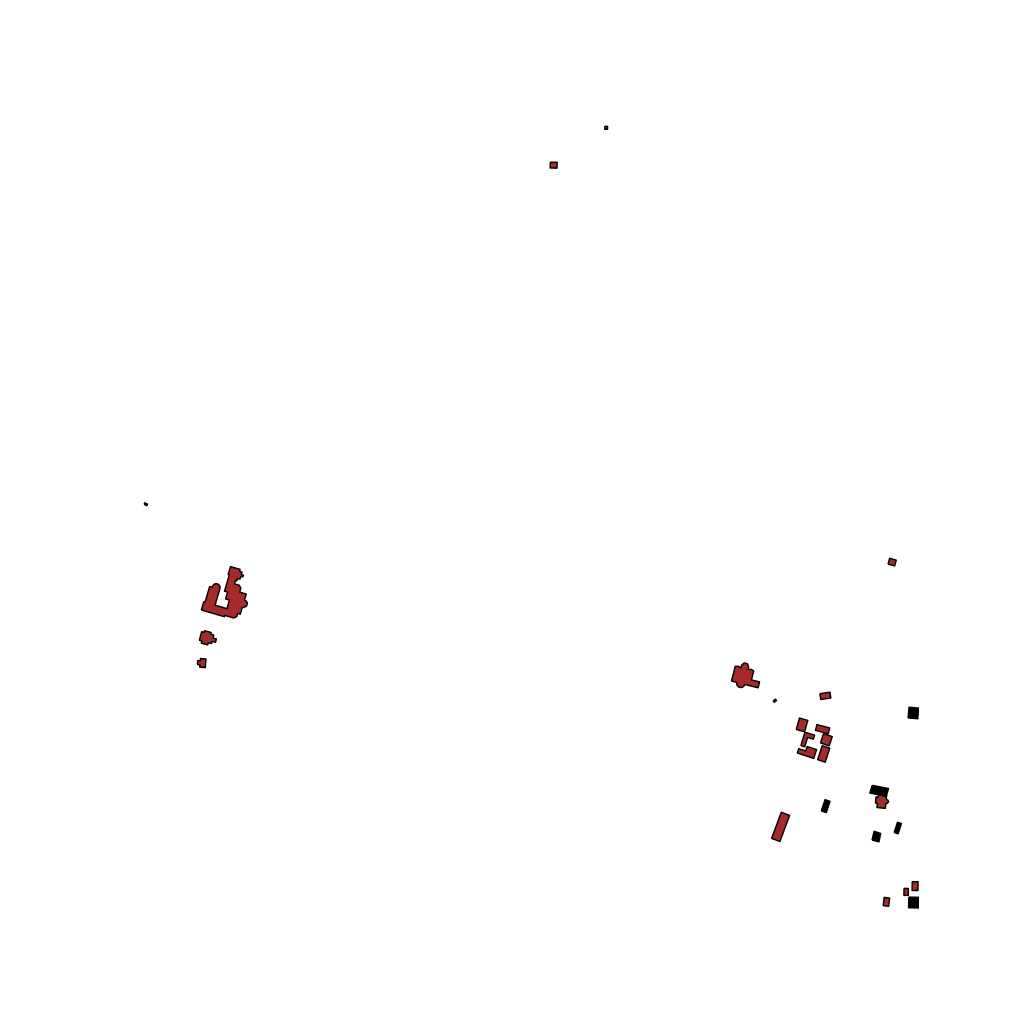
Tags: overhead vector_map, recreation, residential, special, individual_rise, low_rise, density_1, Building, Facility, 1.0 km²